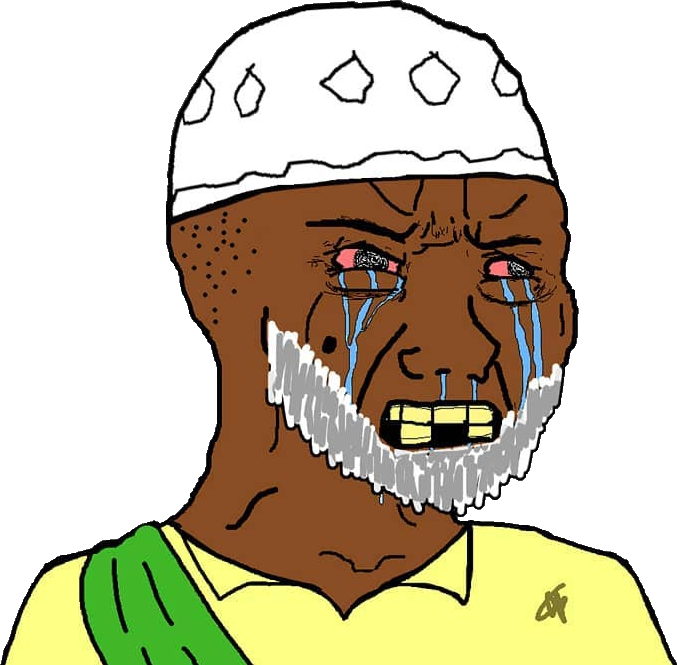
Label: 5_Crying_Wojak